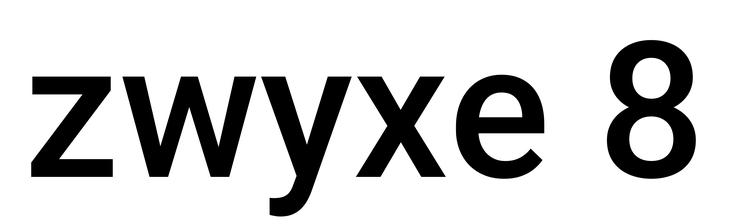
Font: Roboto_Medium